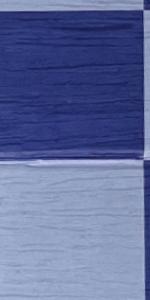
Label: Empty